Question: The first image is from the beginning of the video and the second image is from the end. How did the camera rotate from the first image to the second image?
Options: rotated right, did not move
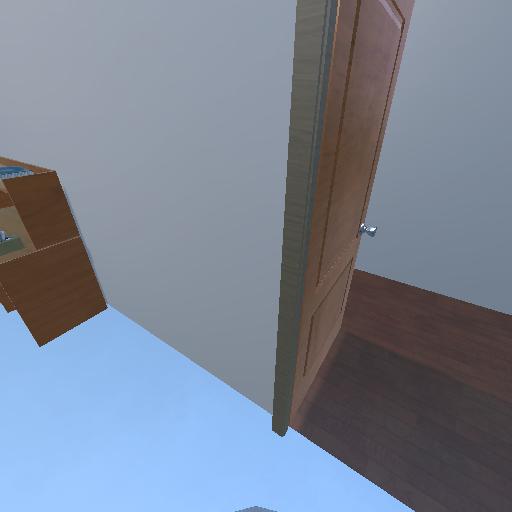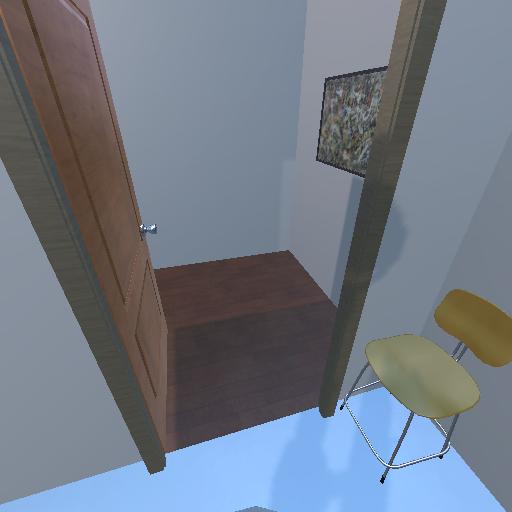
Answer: rotated right